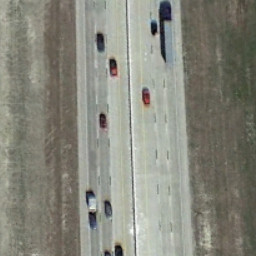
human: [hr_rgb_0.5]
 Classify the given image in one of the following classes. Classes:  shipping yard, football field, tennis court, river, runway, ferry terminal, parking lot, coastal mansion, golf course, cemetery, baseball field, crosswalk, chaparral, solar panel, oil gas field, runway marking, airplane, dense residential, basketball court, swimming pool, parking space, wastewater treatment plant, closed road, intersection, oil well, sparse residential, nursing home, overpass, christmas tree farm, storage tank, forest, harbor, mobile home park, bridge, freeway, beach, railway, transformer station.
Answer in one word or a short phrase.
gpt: freeway